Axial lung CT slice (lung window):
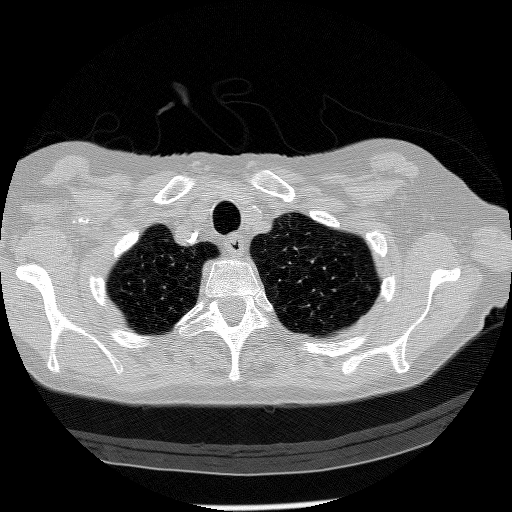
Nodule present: no